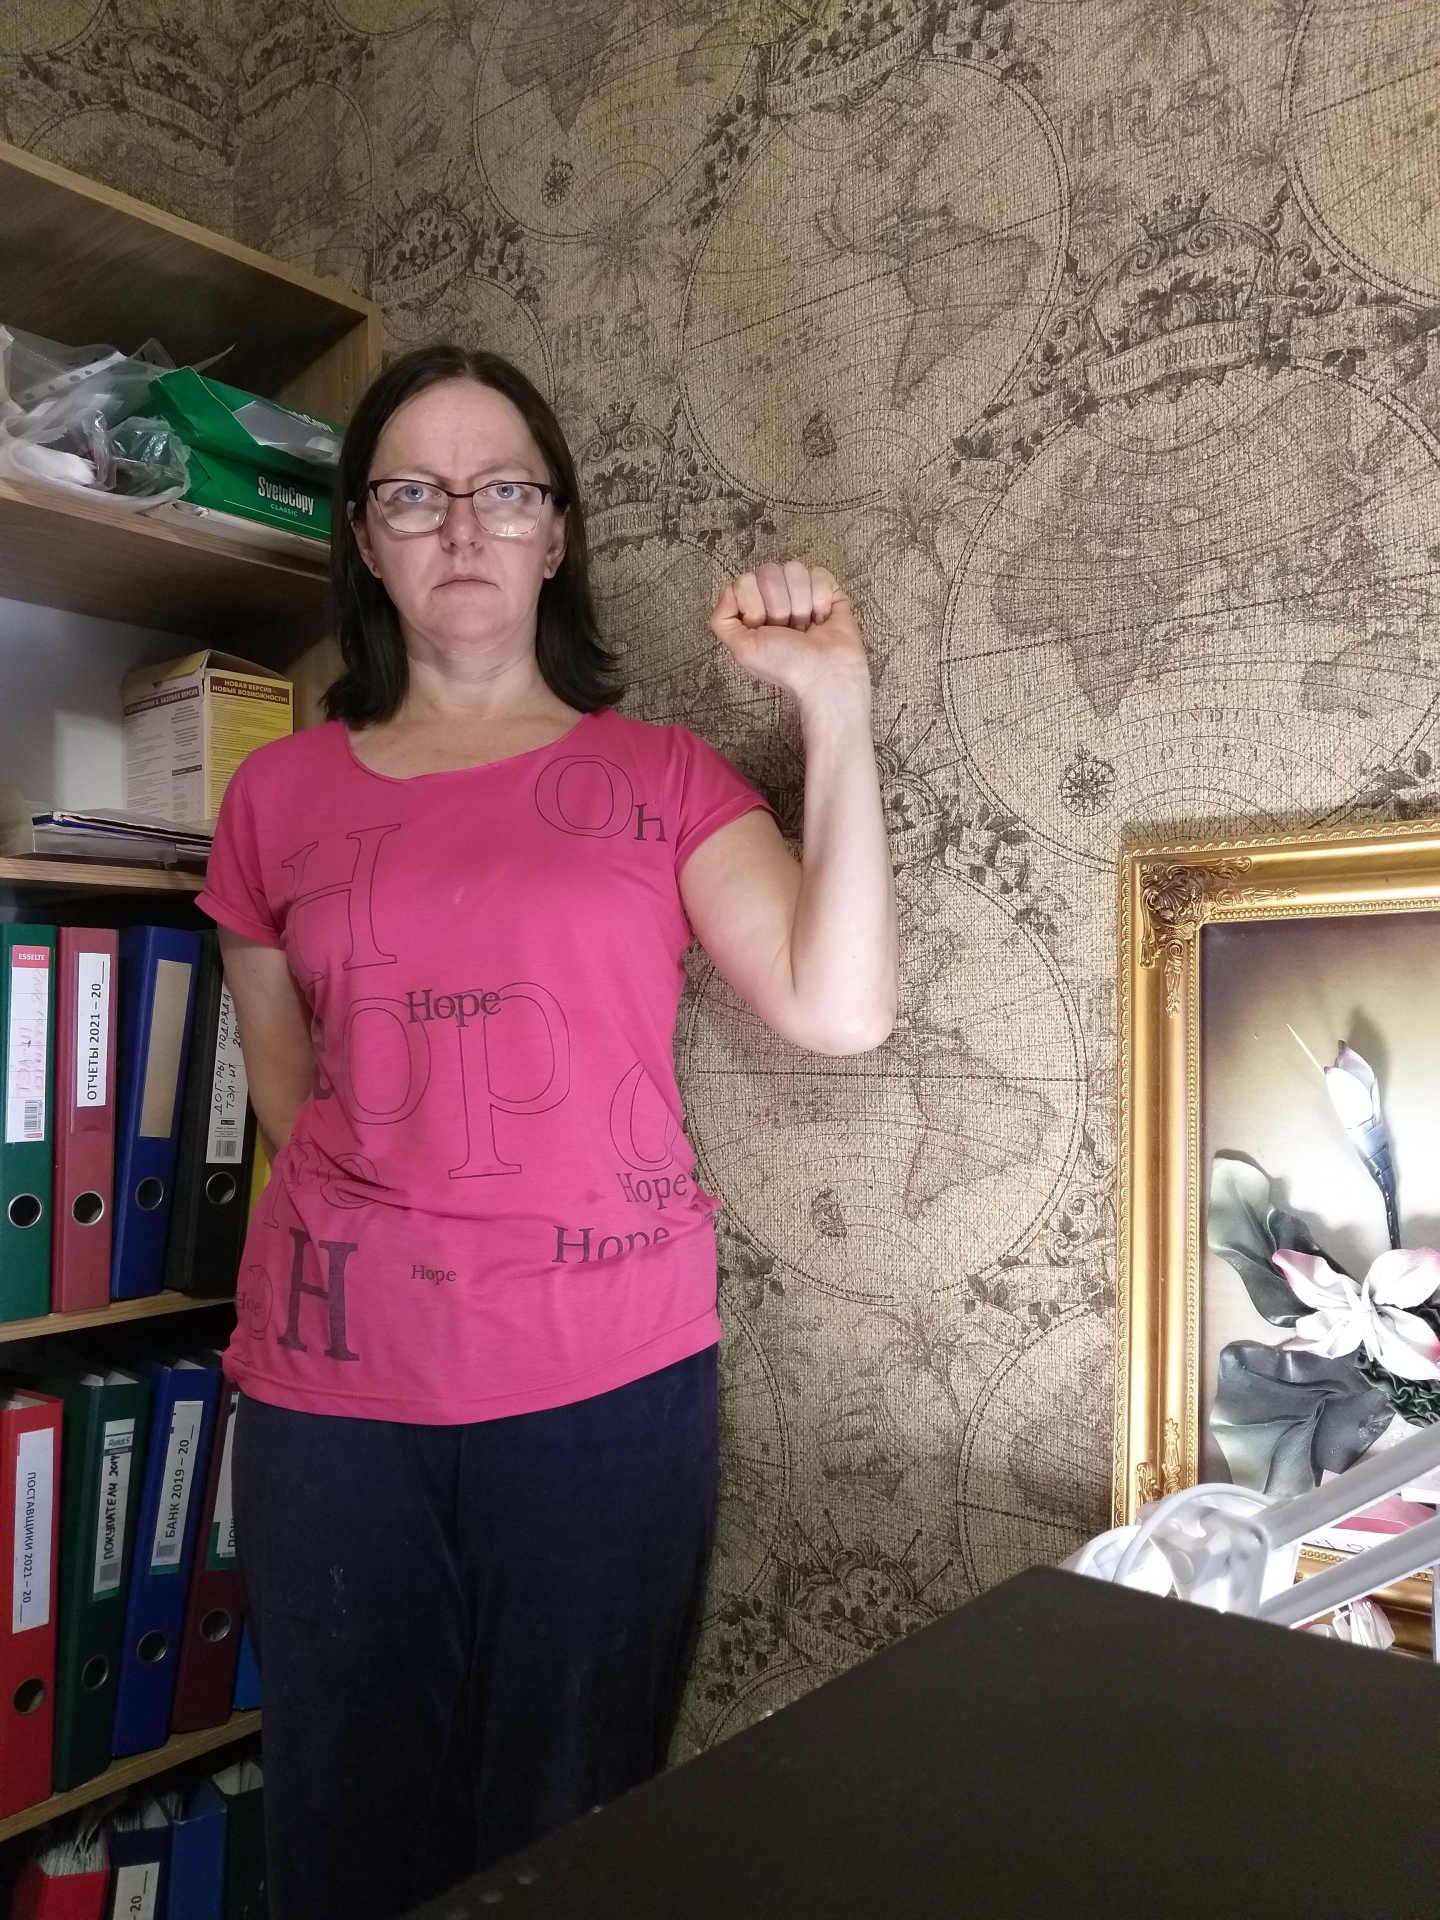
Label: clear